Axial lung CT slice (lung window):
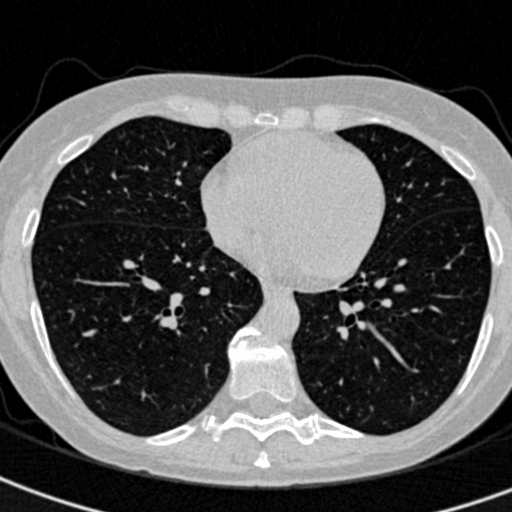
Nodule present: no